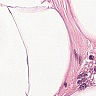
Metastatic tissue present: no